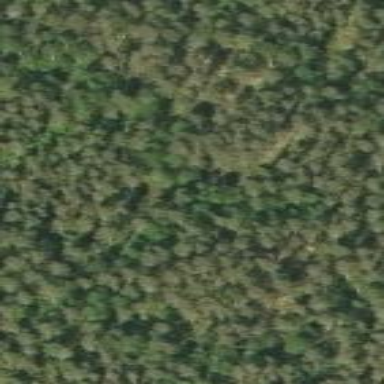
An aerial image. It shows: Woodland consisting mainly of needle-leaved trees.